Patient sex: M
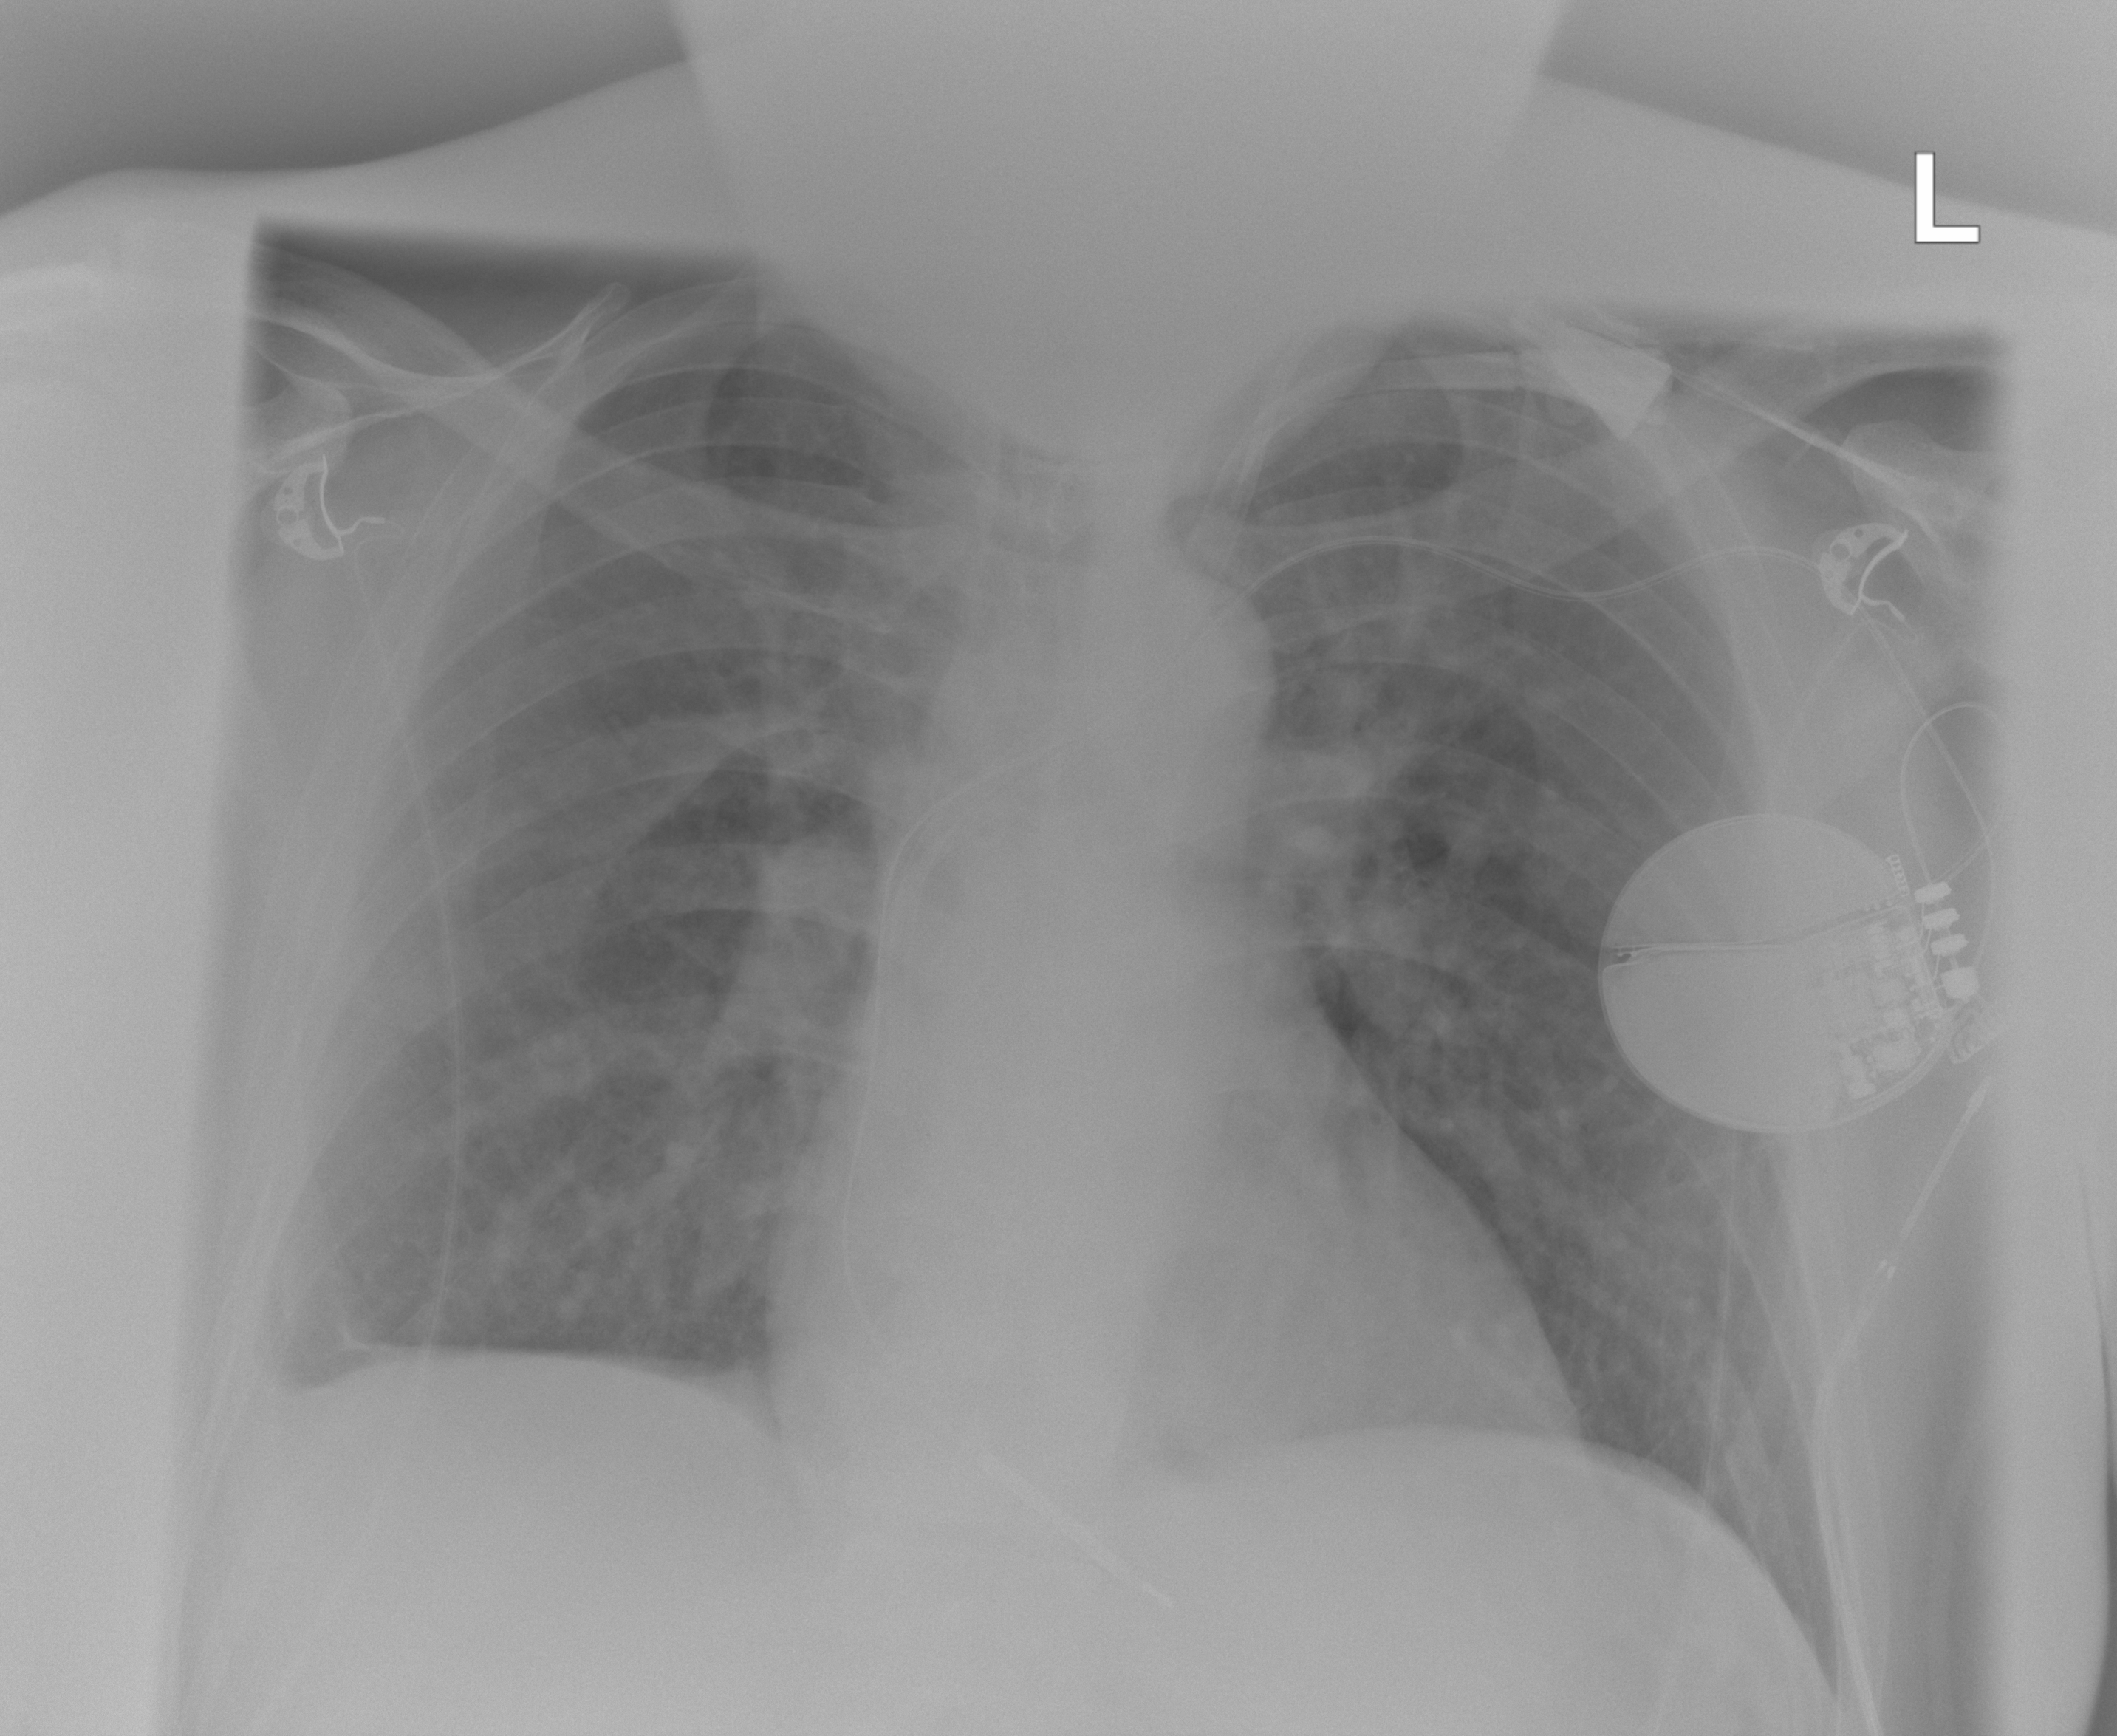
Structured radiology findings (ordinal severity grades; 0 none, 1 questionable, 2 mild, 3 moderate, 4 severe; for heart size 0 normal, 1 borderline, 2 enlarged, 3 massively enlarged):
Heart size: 0
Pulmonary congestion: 2
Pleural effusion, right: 2
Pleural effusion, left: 0
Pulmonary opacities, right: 2
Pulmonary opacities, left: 0
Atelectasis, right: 2
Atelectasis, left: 0